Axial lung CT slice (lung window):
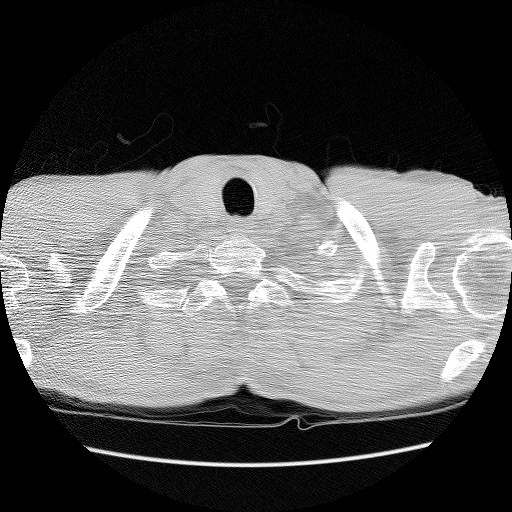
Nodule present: no